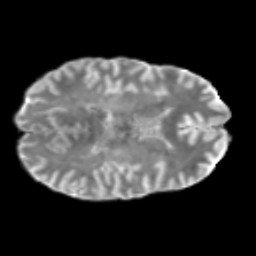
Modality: T2w
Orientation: axial
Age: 46
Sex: male
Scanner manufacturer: siemens
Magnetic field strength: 3 T
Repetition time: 5 s
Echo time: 0.092 s